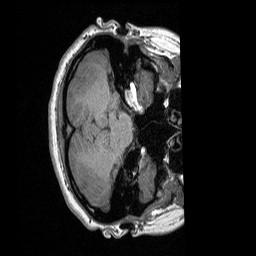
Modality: T1w
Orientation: axial
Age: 18
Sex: female
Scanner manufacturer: siemens
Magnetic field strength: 3 T
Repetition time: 1.64 s
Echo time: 0.00234 s